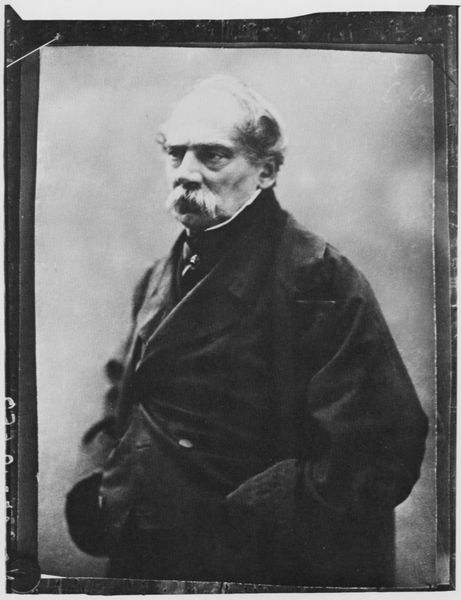
Titel: Constantin Guys (1805-1892)
Künstler: Gaspard-Félix Tournachon
Schlagwörter: dunkel, mann, weiß, bar, hut, licht, nase, ohr, profil, schwarz, stirn, blick, schleife, alt, anzug, bart, hemd, jacke, schnurrbart, augen, bärtig, gesicht, kleidung, kragen, rahmen, stehen, ärmel, bildnis, hände, portrait, porträt, signatur, haare, mantel, augenbrauen, kinn, knopf, ohren, poträt, schulter, hase, deutschland, seitlich, kahl, signiert, krieg, schnäuzer, dick, krawatte, ernst, brauen, glatze, maler, knöpfe, schnauzbart, schnauzer, foto, fotografie, photographie, links, schwarz weiss, uniform, stehkragen, schnautzer, halbglatze, negativ, kravatte, stirnglatze, wangenknochen, wams, hosentasche, schütter, oberlippenbart, taschen, unschärfe, graue haare, bärtiger, weiße haare, schnautzbart, verblichen, ausgeblichen, manteltaschen, spann, krie, hemdenkragen, hände in den manteltaschen, tiefe augen, hängende schultern, spannt